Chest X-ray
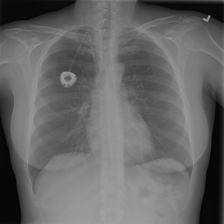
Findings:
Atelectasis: negative
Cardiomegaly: negative
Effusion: negative
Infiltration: negative
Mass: negative
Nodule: negative
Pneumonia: negative
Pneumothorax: negative
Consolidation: negative
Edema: negative
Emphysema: negative
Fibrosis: negative
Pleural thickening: negative
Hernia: negative